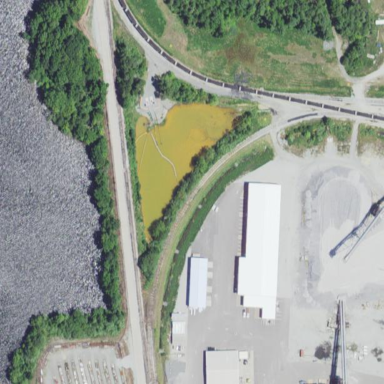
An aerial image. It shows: Pond with natural water.